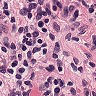
Metastatic tissue present: no